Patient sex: M
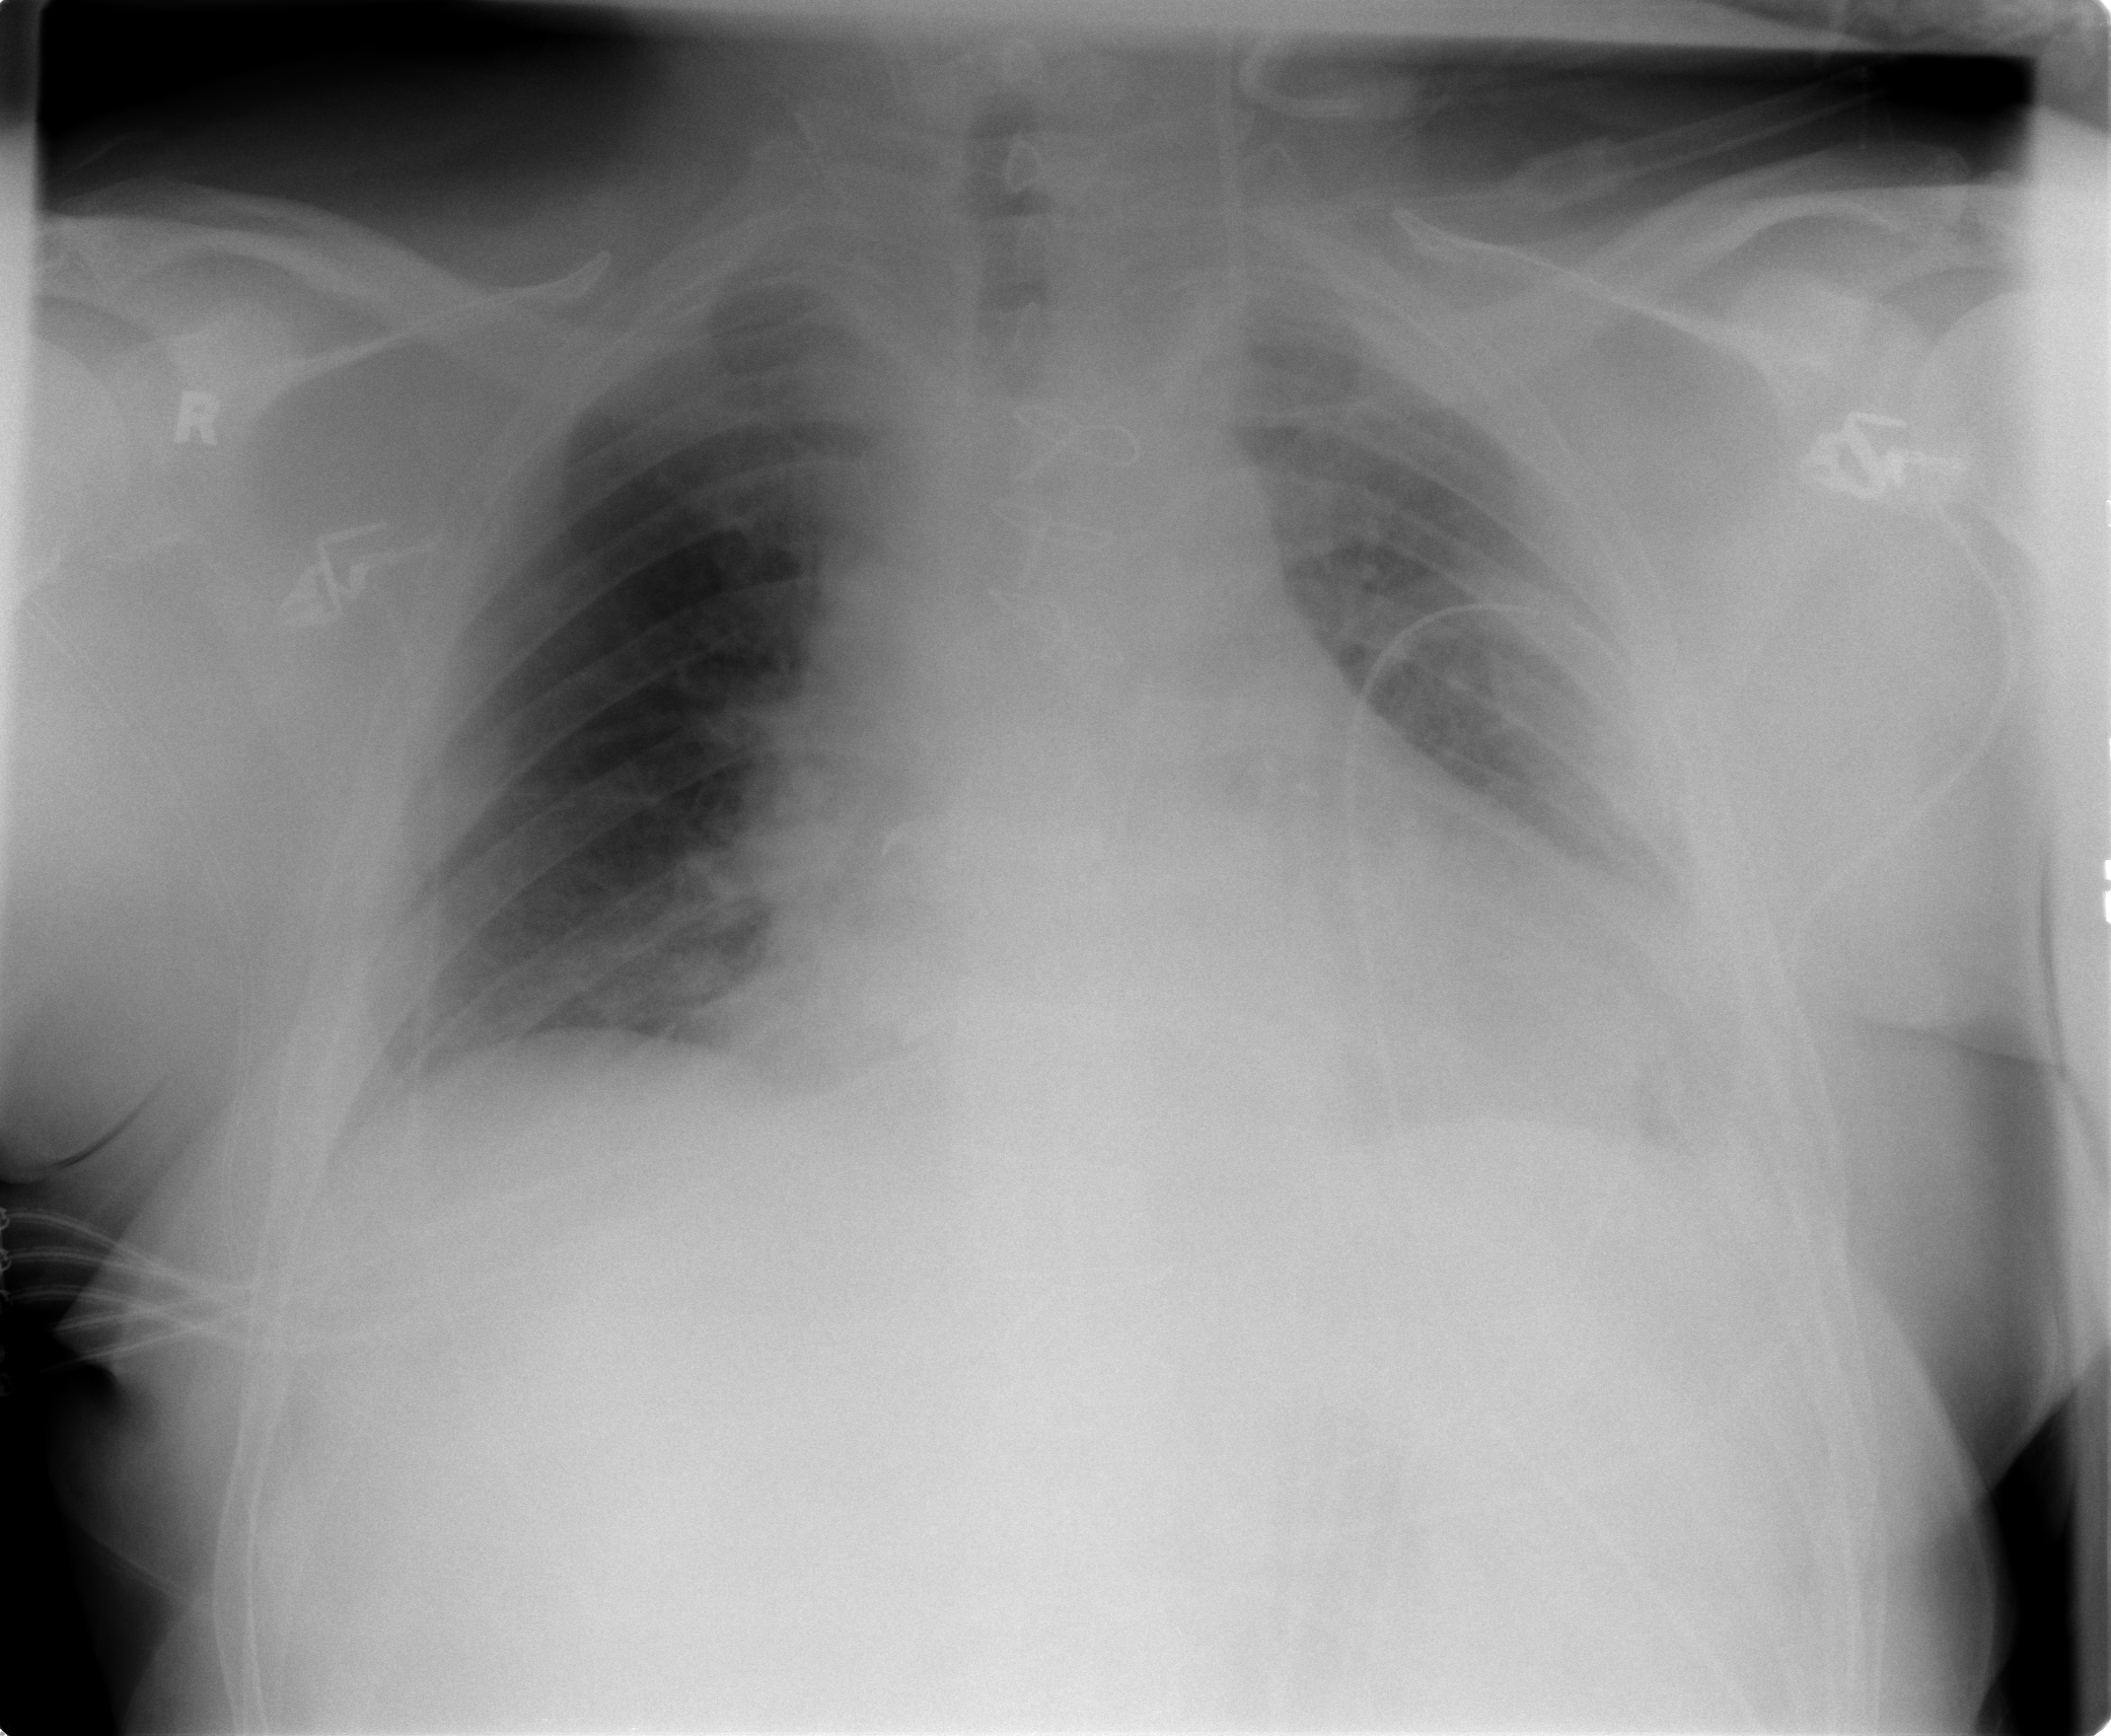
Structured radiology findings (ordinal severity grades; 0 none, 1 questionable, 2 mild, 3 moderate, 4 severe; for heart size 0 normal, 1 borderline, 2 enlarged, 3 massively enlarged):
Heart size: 2
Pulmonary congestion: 0
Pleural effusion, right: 0
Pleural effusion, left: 1
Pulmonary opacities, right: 0
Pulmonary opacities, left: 0
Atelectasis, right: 0
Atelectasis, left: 2